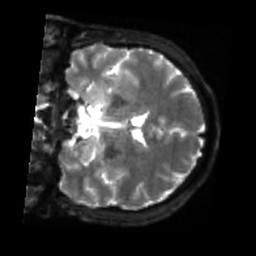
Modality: sbref
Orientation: coronal
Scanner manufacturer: siemens
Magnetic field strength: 3 T
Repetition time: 4 s
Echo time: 0.0594 s